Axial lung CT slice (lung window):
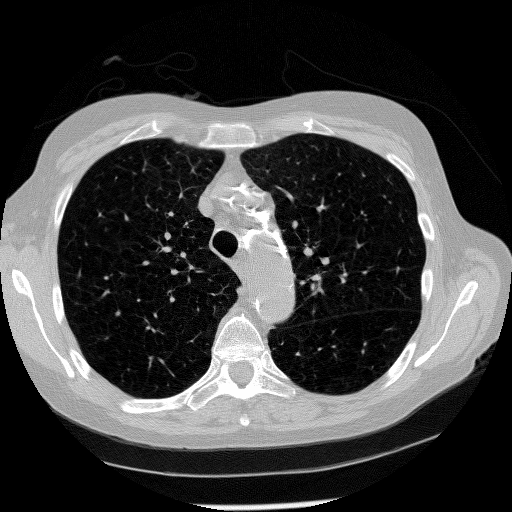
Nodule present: no